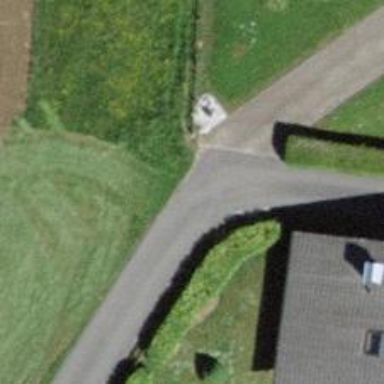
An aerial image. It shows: Residential road with asphalt surface and no sidewalk.